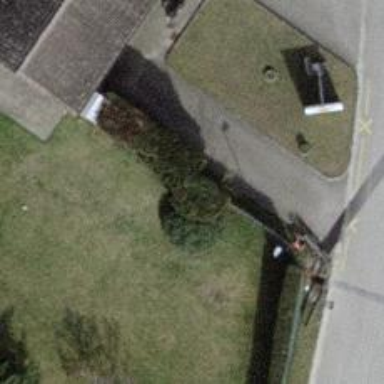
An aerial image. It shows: Hedge acting as barrier.